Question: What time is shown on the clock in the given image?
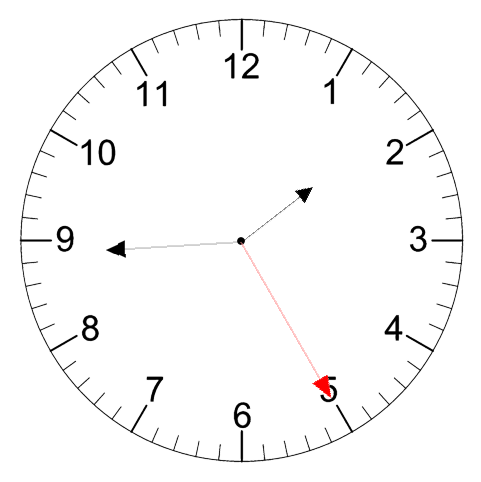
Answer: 01:44:25